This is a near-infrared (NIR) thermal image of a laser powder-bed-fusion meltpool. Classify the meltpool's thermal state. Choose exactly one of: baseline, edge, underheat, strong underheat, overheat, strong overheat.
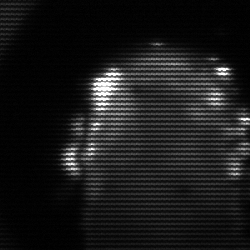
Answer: baseline